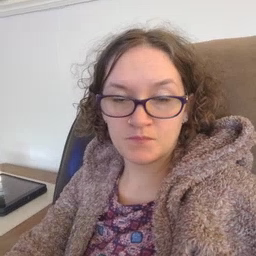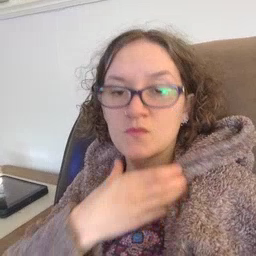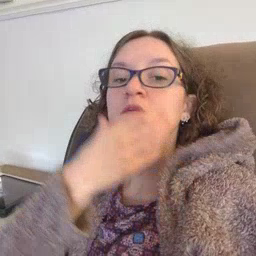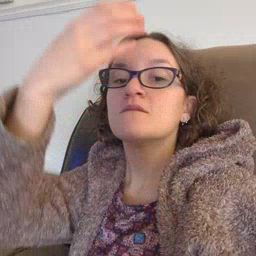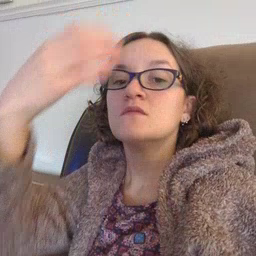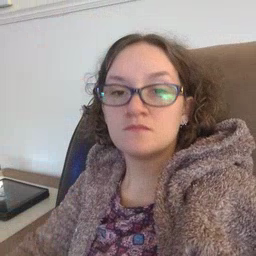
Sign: giraffe